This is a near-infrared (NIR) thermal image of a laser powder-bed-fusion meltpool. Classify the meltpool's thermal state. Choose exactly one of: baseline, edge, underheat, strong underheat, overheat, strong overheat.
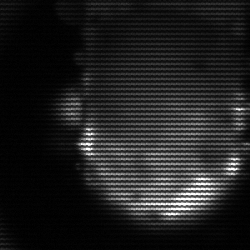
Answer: baseline